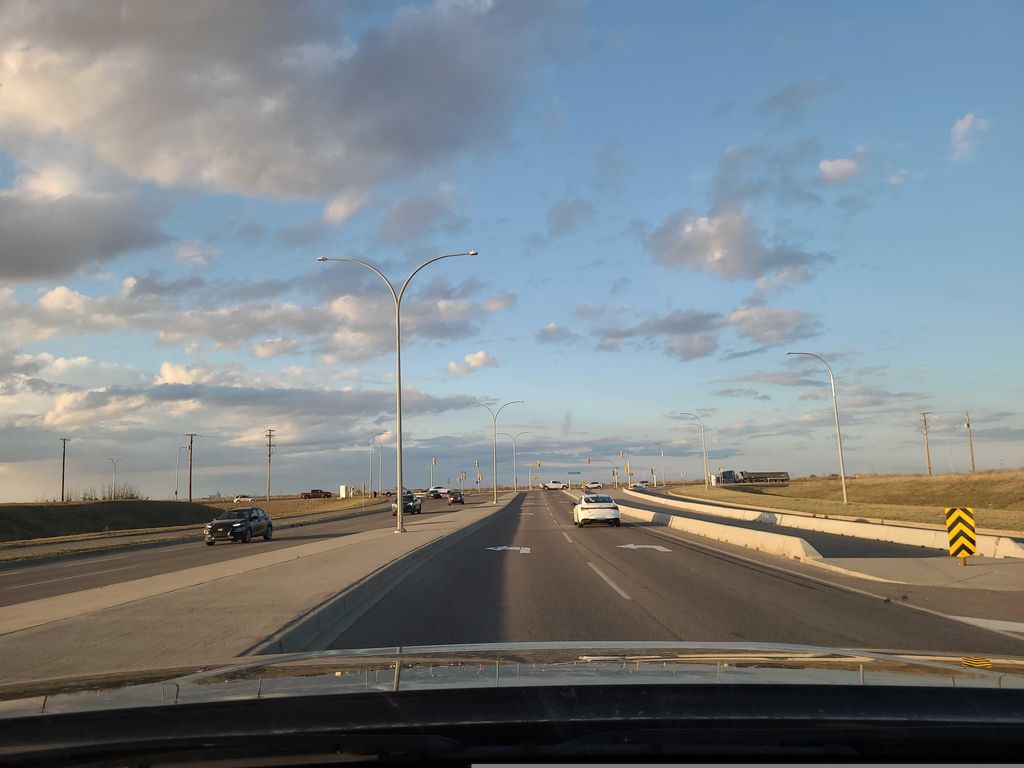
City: saskatoon